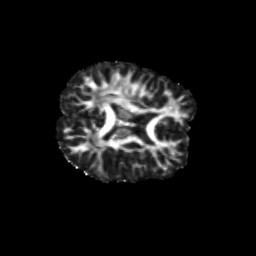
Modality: FA
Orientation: axial
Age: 12
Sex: male
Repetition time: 9.5 s
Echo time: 0.089 s